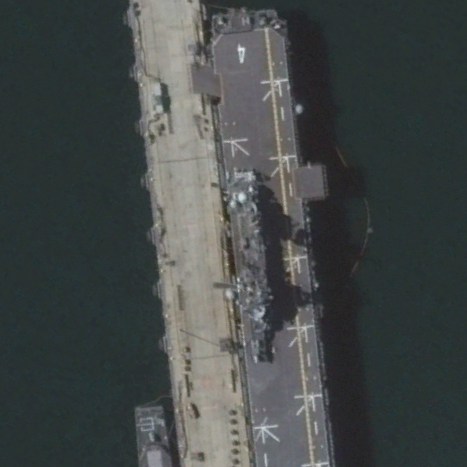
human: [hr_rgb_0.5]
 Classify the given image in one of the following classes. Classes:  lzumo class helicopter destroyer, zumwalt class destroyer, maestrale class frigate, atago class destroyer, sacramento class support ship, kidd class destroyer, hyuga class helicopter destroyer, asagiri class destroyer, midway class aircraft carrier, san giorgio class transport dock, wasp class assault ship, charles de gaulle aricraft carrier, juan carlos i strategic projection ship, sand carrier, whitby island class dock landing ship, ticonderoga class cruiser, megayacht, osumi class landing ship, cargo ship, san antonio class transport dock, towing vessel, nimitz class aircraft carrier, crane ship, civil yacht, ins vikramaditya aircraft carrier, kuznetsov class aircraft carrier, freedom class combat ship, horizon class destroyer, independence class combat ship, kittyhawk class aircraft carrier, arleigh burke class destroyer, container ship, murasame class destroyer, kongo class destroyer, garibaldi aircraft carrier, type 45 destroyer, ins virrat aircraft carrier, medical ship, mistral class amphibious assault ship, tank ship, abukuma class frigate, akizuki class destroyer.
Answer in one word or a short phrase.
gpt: Wasp class assault ship